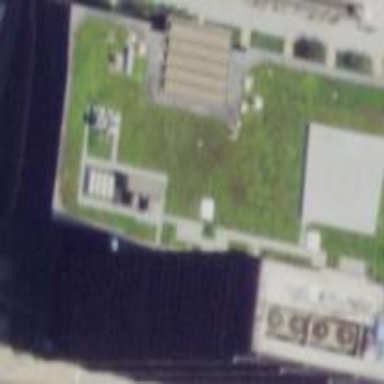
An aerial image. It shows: Black commercial building.